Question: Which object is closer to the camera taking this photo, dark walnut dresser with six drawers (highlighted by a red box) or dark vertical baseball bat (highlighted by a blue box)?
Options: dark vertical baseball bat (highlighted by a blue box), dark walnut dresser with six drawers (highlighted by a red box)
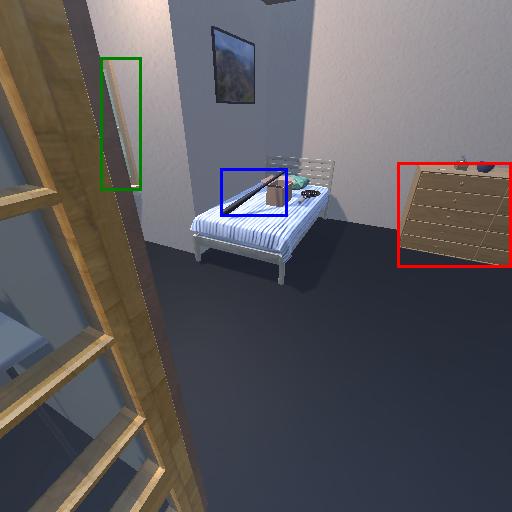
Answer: dark vertical baseball bat (highlighted by a blue box)